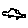
Label: car